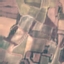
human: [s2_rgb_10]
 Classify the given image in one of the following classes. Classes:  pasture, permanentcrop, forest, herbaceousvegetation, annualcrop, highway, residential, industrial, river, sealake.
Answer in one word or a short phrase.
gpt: PermanentCrop